Question:
I am writing an interface to a database of forum posts.
In the program above, There is a toolbox widget housing two widgets with the topic browser active. The topic browser consists of a Parent QFrame with a vertical layout housing the topic forum category label, the navigation control widget and body of the widget which is a 'QTableWidget' (QTW). The QTW selection behaviour is 'QAbstractItemView.SelectRows'.
The problem is that when I connect my function to the 'itemClicked()' signal the signal only fires when I select a cell into the 'posts' and 'Views' columns, but it doesn't fire when I click on the topic 'name' cells. I have tried other signal and they have the same behavior. One thing to note is that the first character of the name is slightly obscured. So i'm thinking maybe this is causing the problem.
Any Advice ?
Code that sets up the table
'''
class ForumTopicWidget(QFrame):
def __init__(self,db):
QFrame.__init__(self)
self._db=db
self._rowcount = 21
self._current_page = 1
self._forum_id = None
self._category_id = None
self._navigation_widget = NavigationHeadWidget()
self._layout = QVBoxLayout()
self._title_label = QLabel()
self._title_label.setText("<b>Topics</b>")
self._title_label.setAlignment(Qt.AlignCenter)
self._layout.addWidget(self._title_label)
self._layout.addWidget(self._navigation_widget)
self._topic_list = QTableWidget()
#self._topic_list.setMinimumWidth(600)
self._topic_list.setRowCount(self._rowcount)
self._topic_list.setColumnCount(3)
self._topic_list.setHorizontalHeaderLabels(["Name","Posts", "Views"])
self._topic_list.horizontalHeader().setResizeMode(0,QHeaderView.Stretch)
self._topic_list.verticalHeader().setVisible(False)
#self._topic_list.setColumnWidth(0,476)
self._topic_list.setColumnWidth(1,61)
self._topic_list.setColumnWidth(2,61)
self._topic_list.setSelectionBehavior(QAbstractItemView.SelectRows)
self._layout.addWidget(self._topic_list)
self.setLayout(self._layout)
self.setFrameStyle(QFrame.WinPanel)
self._topic_list.cellClicked.connect(self.cell_clicked)
self._navigation_widget.set_nav_functions(self._shift_first,
self._shift_prev,
self._shift_next,
self._shift_last)
self.page_ids = []
def cell_clicked(self,item):
self._prime_topic(self.page_ids[item])
def set_item_click_function(self,function):
self._prime_topic = function
def set_initial_state(self, category_id, forum_name):
self._category_id = category_id
self._topic_count = self._db.get_topic_count(category_id)
self._last_page = int(ceil(float(self._topic_count) / self._rowcount))
self.shift_state(1)
self._title_label.setText("<b> %s Topics</b>" % forum_name)
def shift_state(self, new_page):
self._current_page = new_page
self.populate_page(new_page)
self._navigation_widget.set_pagination_string(self._current_page,
self._last_page)
def _shift_first(self):
self.shift_state(1)
self._current_page = 1
def _shift_prev(self):
if self._current_page != 1:
self._current_page = self._current_page - 1
self.shift_state(self._current_page)
def _shift_next(self):
if self._current_page != self._last_page:
self._current_page = self._current_page + 1
self.shift_state(self._current_page)
def _shift_last(self):
self.shift_state(self._last_page)
def populate_page(self,page_number):
pages = self._db.get_paginated_topics(self._category_id,page_number,self._rowcount);
i=0
self.page_ids[:]=[]
for page in pages:
self.page_ids.append(page.id)
q = QLabel()
q.setText('<font size ="3">%s</font>' % page.title)
self._topic_list.setCellWidget(i,0, q)
pc = QTableWidgetItem(str(page.post_count))
vc = QTableWidgetItem(str(page.view_count))
pc.setFlags(QtCore.Qt.ItemIsEnabled)
#pc.setFlags(QtCore.Qt.ItemIsEnabled)
self._topic_list.setItem(i,1, pc)
self._topic_list.setItem(i,2, vc)
i = i +1
'''
The problem shows up on OS X and Linux.
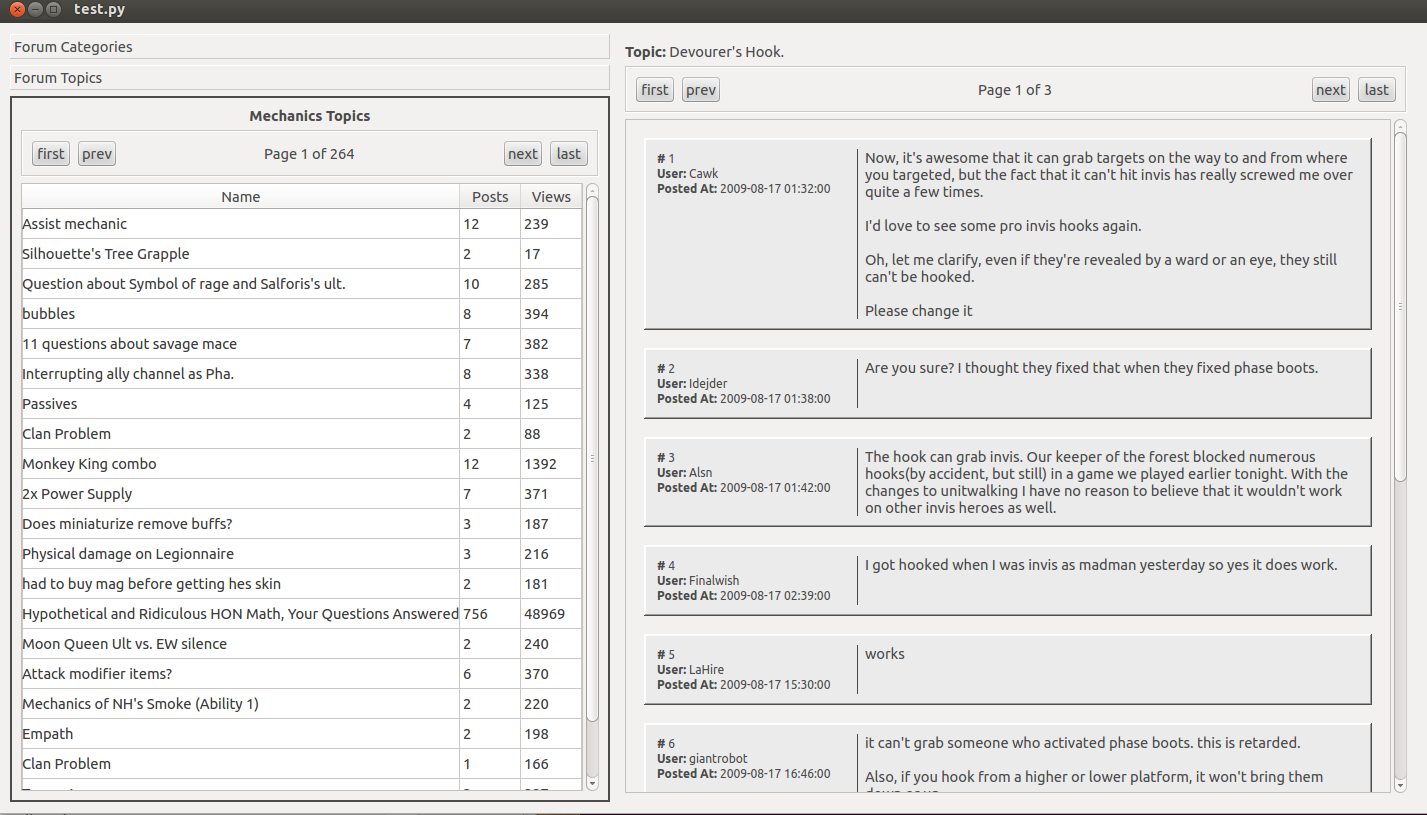
Answer: Sqwishy from irc channel #qt on freenode pointed out my error.
The first column houses 'QLabel''s and not standard text. QLabels have their own signals. The second 2 columns were types for which the table manages the signals. The reason I used a Label instead of a 'QTableWidgetItem' was because I wanted to resize the font and was under the impression that this was the only way to do it.
The populate_page method should look like this :
'''
def populate_page(self,page_number):
pages =\
self._db.get_paginated_topics(self._category_id,page_number,self._rowcount);
i=0
self.page_ids[:]=[]
for page in pages:
self.page_ids.append(page.id)
nc = QTableWidgetItem(str(page.title))
pc = QTableWidgetItem(str(page.post_count))
vc = QTableWidgetItem(str(page.view_count))
self._topic_list.setItem(i,0,nc)
self._topic_list.setItem(i,1, pc)
self._topic_list.setItem(i,2, vc)
i = i +1
'''